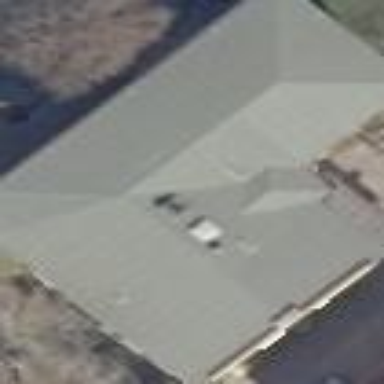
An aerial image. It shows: House with flat roof.